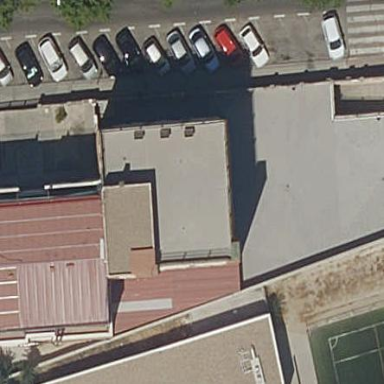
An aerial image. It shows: School.